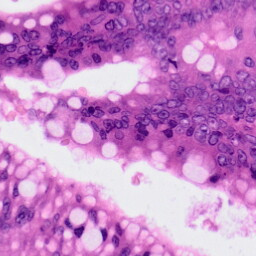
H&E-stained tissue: Colon